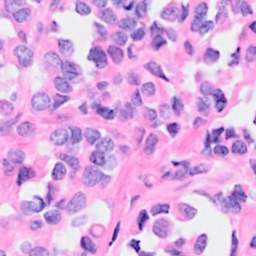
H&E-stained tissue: Breast